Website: slack
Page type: stored-credit-cards
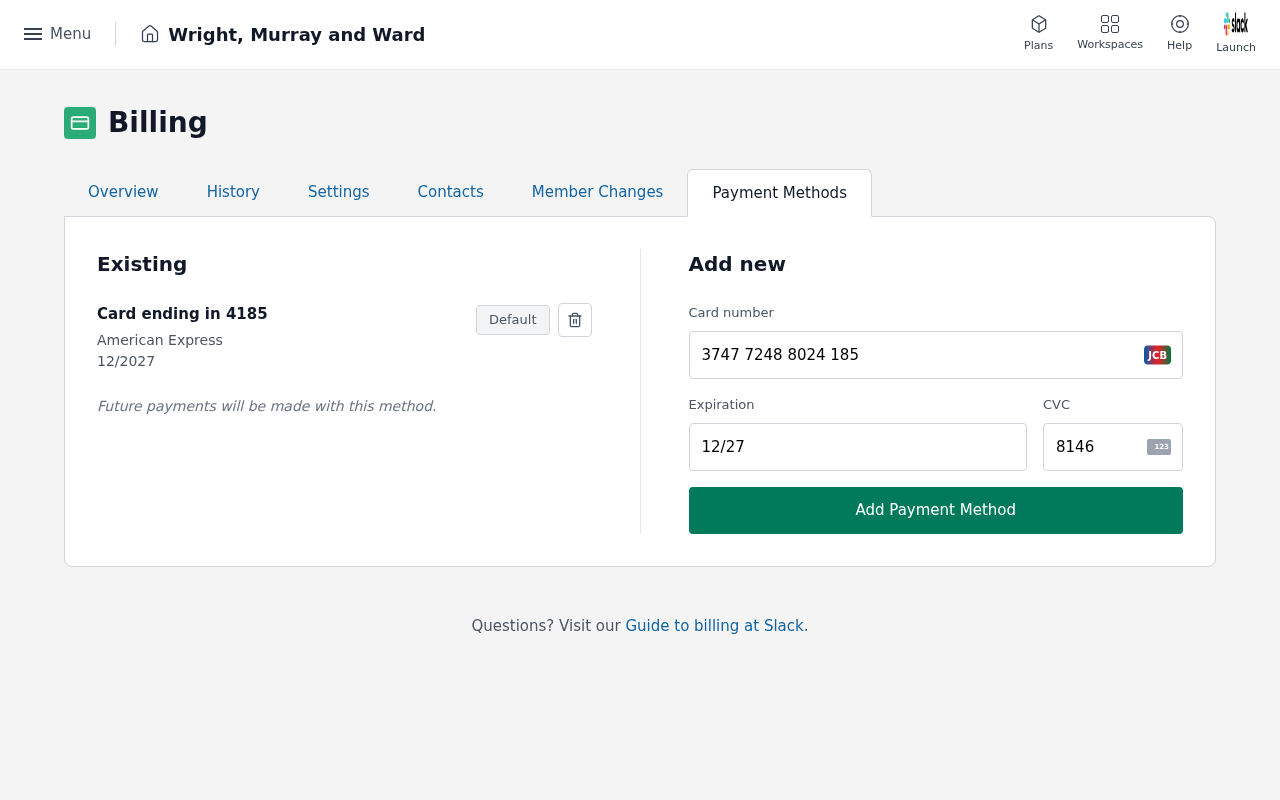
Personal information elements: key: PII_CARD_CVV
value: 8146
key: PII_CARD_EXPIRY
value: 12/2027
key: PII_CARD_EXPIRY
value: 12/27
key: PII_CARD_LAST4
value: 4185
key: PII_CARD_NUMBER
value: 3747 7248 8024 185
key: PII_CARD_TYPE
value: American Express
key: PII_COMPANY
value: Wright, Murray and Ward